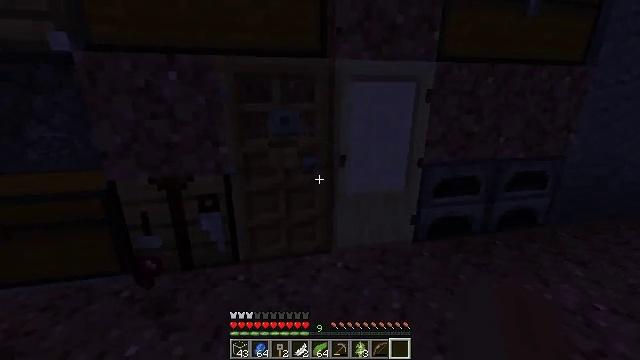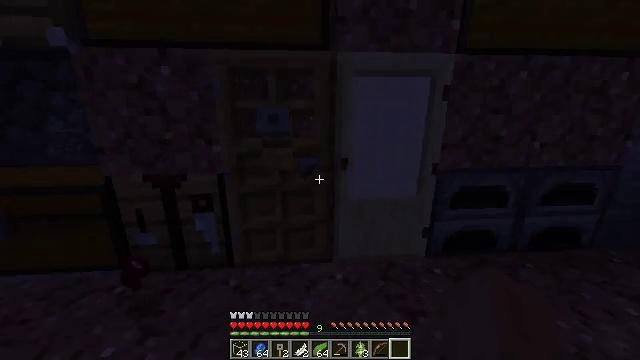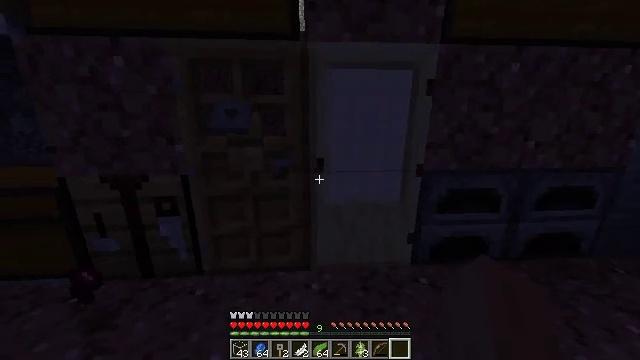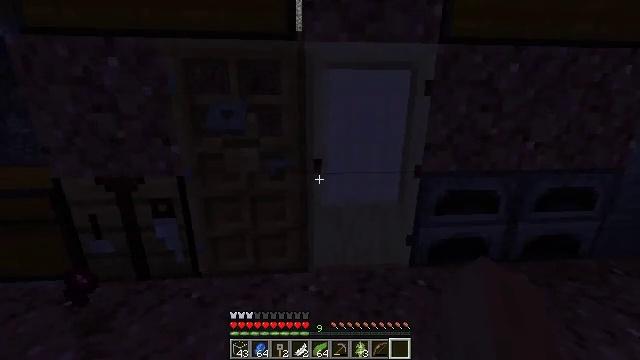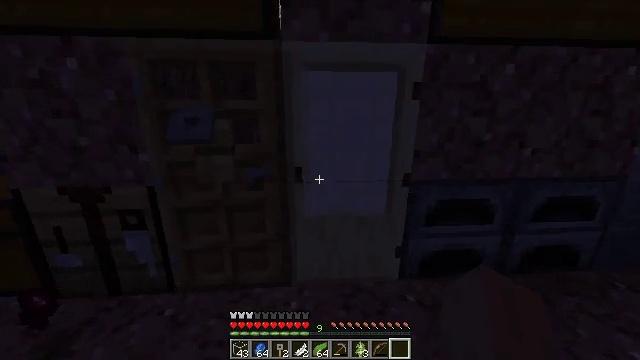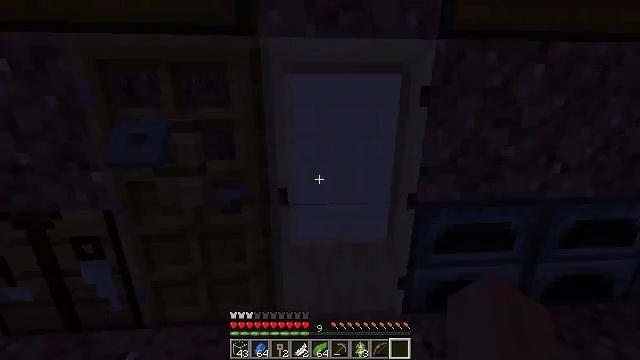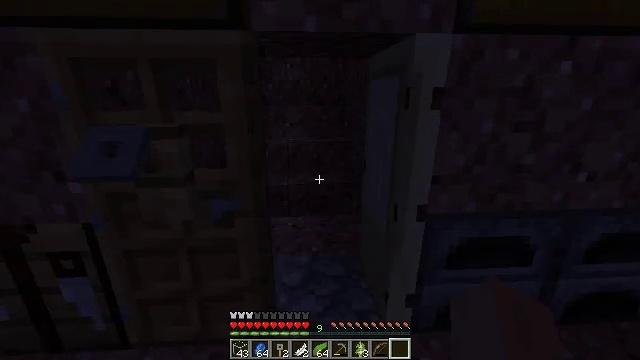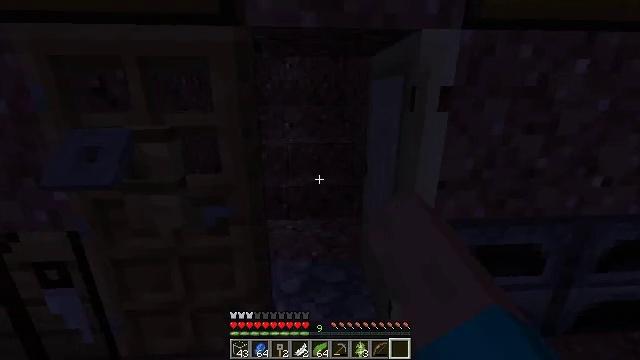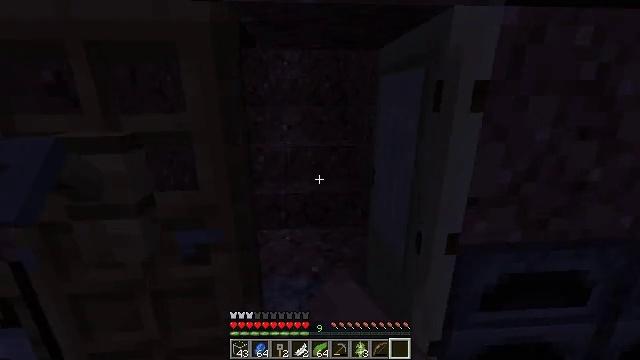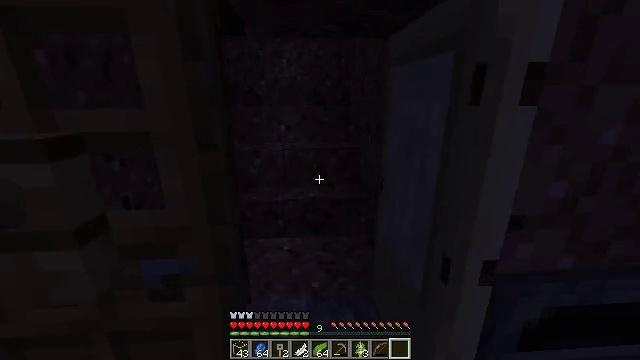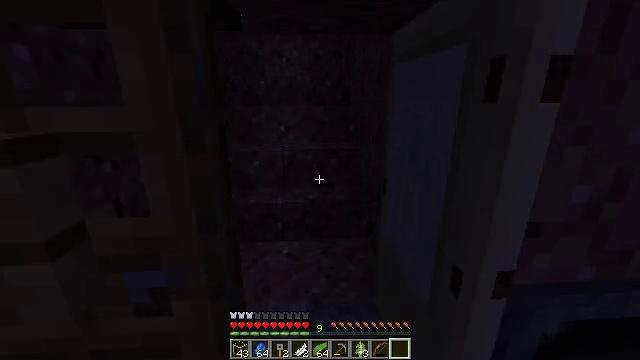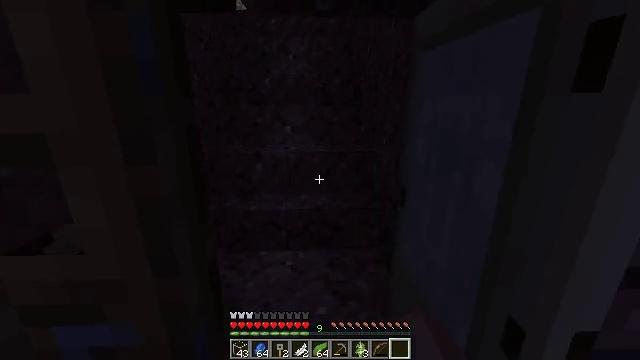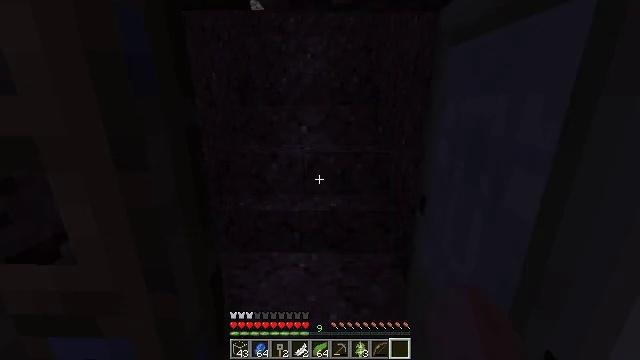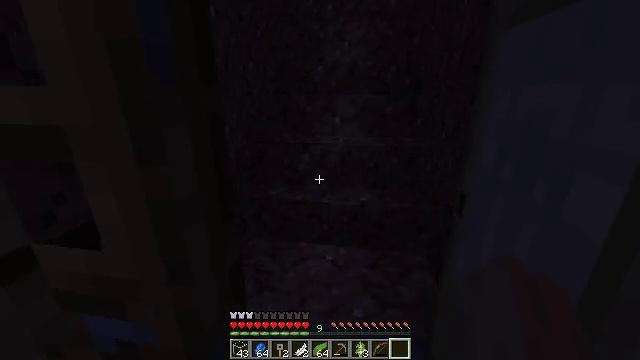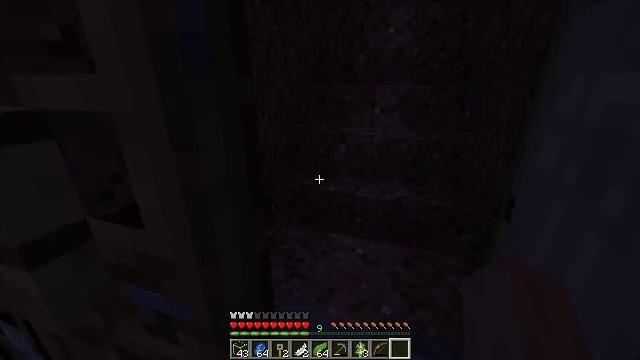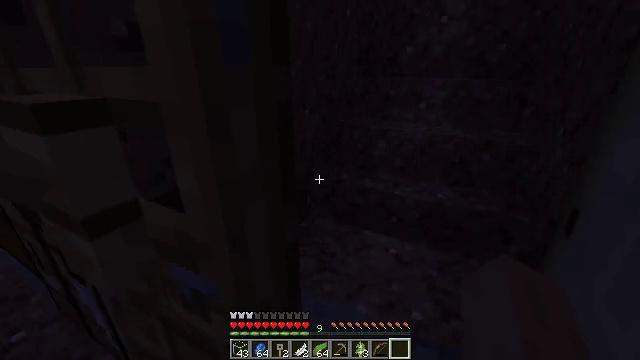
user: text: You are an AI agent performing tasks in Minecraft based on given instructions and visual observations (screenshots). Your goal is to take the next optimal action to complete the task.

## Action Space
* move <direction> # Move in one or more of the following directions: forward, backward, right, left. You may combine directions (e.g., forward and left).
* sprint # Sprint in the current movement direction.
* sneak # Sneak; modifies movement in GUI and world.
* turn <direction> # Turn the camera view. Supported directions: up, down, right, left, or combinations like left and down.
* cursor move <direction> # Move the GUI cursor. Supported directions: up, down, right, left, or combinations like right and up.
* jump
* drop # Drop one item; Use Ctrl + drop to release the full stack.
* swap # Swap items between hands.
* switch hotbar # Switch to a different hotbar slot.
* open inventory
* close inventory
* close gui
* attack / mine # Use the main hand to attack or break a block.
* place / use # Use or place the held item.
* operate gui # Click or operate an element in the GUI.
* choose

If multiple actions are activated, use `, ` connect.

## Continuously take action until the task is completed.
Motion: motion action
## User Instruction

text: Break the tripwire hook to disable the trap.
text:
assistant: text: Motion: move forward and move right, turn left
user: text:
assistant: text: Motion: move forward and move right
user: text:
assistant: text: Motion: move forward and move right
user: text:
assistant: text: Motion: move forward
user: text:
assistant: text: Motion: move forward
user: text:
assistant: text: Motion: move forward, use / place
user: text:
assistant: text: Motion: move forward, use / place
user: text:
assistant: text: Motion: move forward, use / place
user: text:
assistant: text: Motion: move forward, use / place
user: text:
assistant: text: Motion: move forward
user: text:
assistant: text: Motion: turn left
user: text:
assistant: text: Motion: turn left
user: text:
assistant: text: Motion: turn left and down
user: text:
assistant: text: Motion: turn left and down
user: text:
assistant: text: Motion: turn left and down
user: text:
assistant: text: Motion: move forward and move right, turn left and down
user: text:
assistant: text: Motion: move forward and move right, turn left
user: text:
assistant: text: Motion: move forward and move right, turn left
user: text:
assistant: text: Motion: move forward and move right
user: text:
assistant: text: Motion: move forward and move right, turn left
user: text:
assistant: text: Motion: move forward and move right, turn left and up
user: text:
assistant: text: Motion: turn left
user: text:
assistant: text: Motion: turn left
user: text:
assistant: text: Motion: turn left
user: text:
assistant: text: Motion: turn left
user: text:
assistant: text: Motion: no_op
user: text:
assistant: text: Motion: no_op
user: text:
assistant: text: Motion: move left
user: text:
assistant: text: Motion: move left
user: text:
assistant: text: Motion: move forward and move left